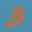
Label: 3